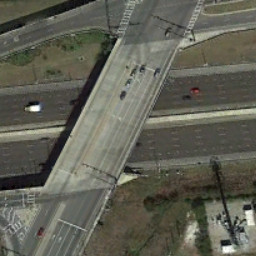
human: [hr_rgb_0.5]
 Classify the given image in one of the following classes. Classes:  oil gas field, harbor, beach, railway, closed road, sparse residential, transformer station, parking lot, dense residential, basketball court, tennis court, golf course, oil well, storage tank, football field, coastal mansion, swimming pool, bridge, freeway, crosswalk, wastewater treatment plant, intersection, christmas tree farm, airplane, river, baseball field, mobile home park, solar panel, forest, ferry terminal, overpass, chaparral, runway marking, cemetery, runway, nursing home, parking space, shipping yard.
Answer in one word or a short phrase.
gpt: overpass